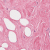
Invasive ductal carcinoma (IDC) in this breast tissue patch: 0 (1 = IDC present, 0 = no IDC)